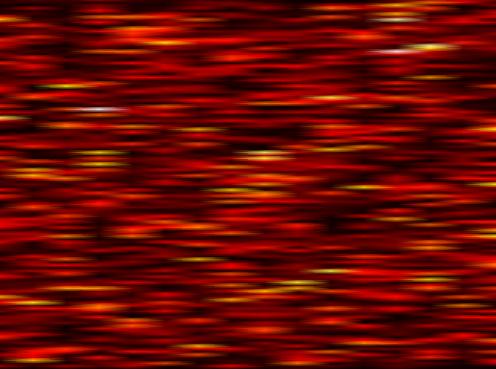
Label: FOFDM